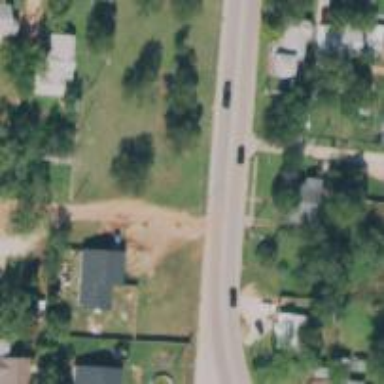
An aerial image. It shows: Alleyway designated as service road.